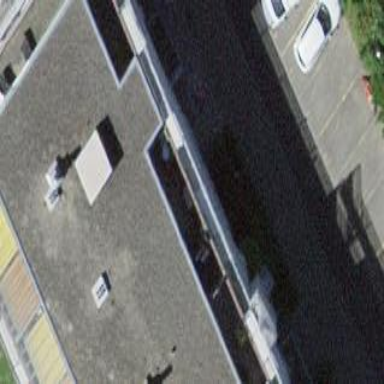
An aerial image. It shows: Residential building with flat roof.